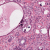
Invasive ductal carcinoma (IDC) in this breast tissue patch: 0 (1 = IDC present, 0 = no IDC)